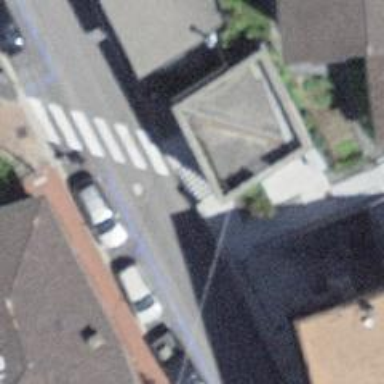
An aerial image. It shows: Set of steps on the road.